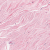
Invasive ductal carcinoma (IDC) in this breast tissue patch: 0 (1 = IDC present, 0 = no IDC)